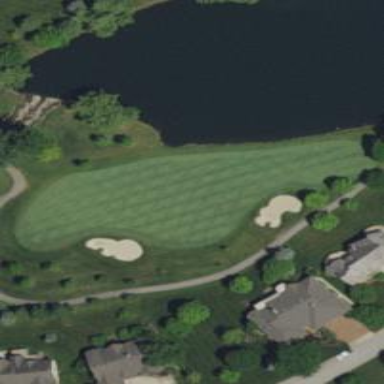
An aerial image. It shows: Golf hole.